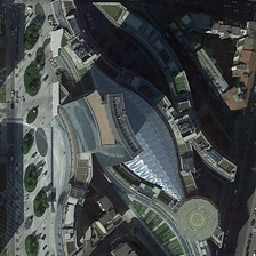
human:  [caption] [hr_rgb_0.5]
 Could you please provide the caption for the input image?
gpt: the white eye shaped center hiding in many buildings in a u shaped street .

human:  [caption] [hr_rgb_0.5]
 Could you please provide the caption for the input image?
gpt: it is a eye shaped center located in the middle of buildings .

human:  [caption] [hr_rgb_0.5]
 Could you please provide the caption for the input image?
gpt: There are many buildings in one corner of the cross. Its shapes include leaves, arches and triangles. Next to it is a square decorated with oval lawns.

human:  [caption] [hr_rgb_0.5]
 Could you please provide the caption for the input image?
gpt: In the corner of the cross, there are a series of leaf-shaped, arc-shaped and triangular buildings, next to which is a square decorated with oval lawn.

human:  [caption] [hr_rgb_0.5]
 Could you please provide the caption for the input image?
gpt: a center building is between two roads with cars .